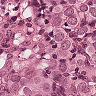
Metastatic tissue present: yes